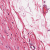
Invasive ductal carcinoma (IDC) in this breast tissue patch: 0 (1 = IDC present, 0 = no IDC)